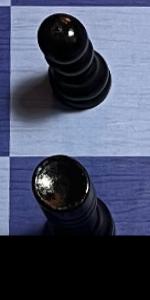
Label: Rook_Black